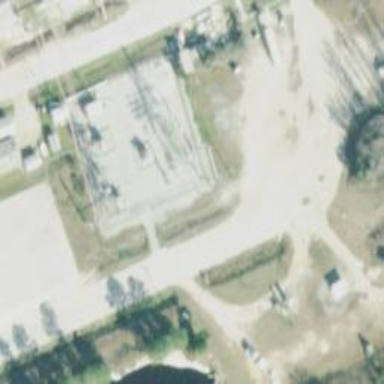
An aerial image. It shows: Industrial power substation surrounded by fence.